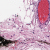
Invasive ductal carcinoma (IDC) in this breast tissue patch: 0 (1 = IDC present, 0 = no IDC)